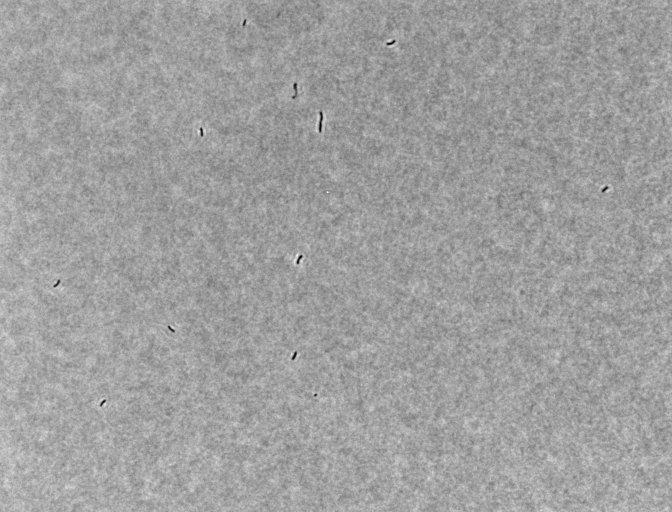
various_fewshot